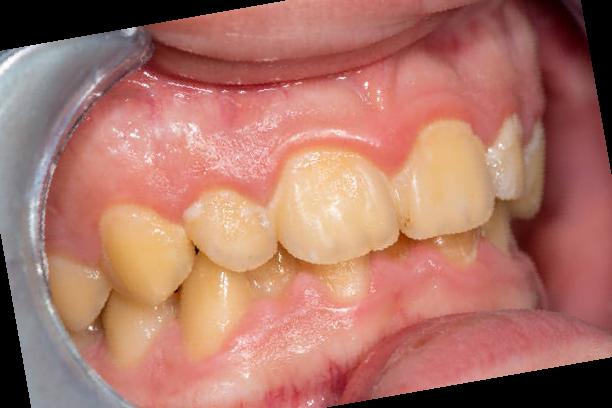
Condition: Calculus